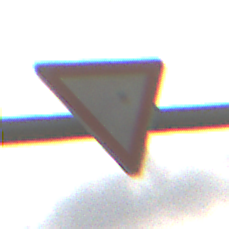
Verkehrszeichen: VorfahrtGewaehren
Umgebung: Outdoor, Suburban
Tageszeit: MorningAfternoon
Wetter: Overcast
Licht: Natural
Jahreszeit: NotSpecified
Kontrast: LowContrast